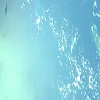
Label: water